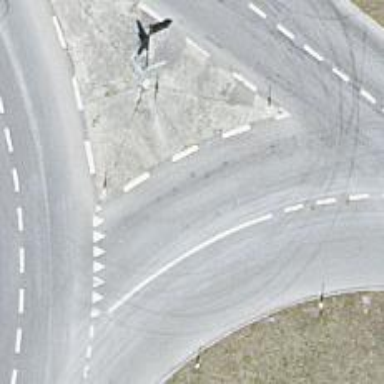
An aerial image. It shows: Tertiary road.